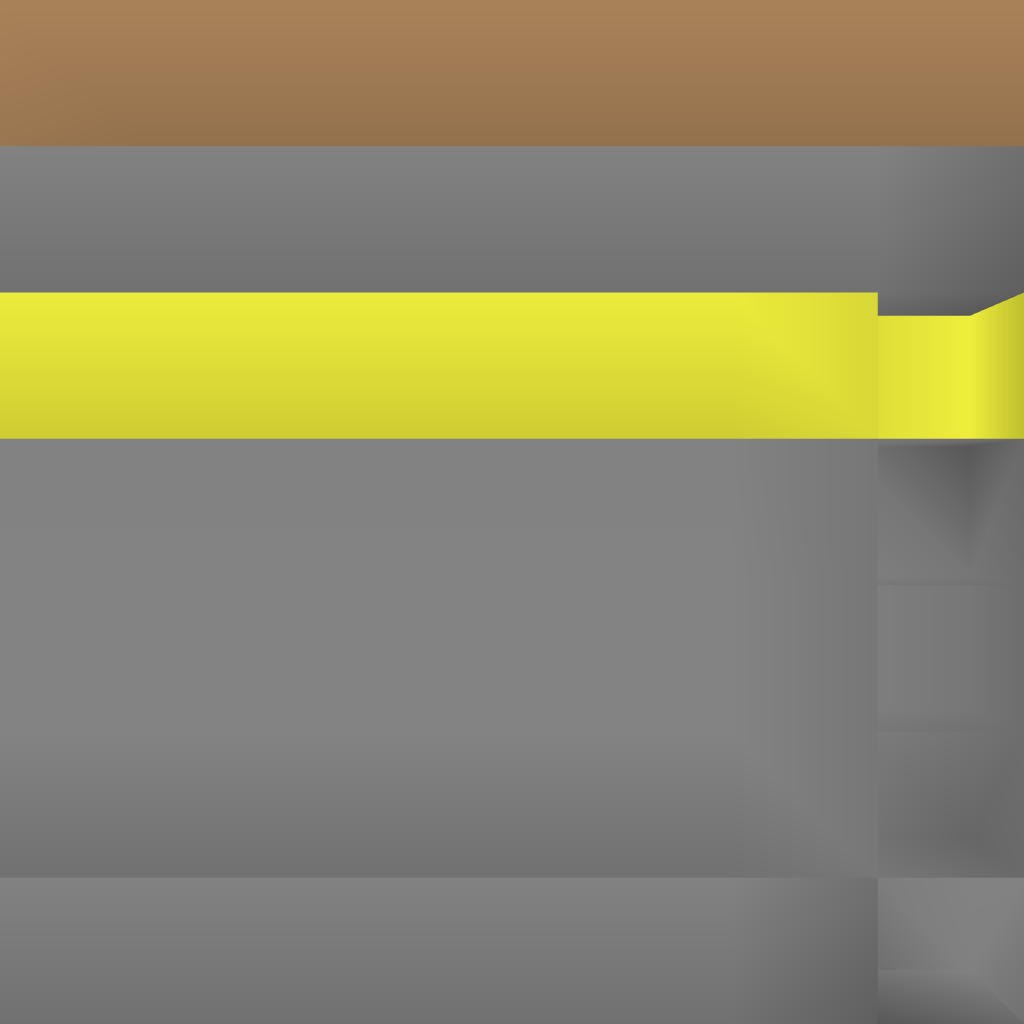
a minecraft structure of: Factory Template bad low quality